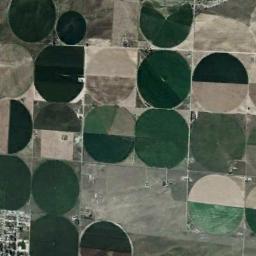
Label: circular_farmland